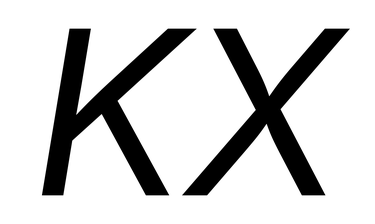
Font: Inter-Italic_Italic